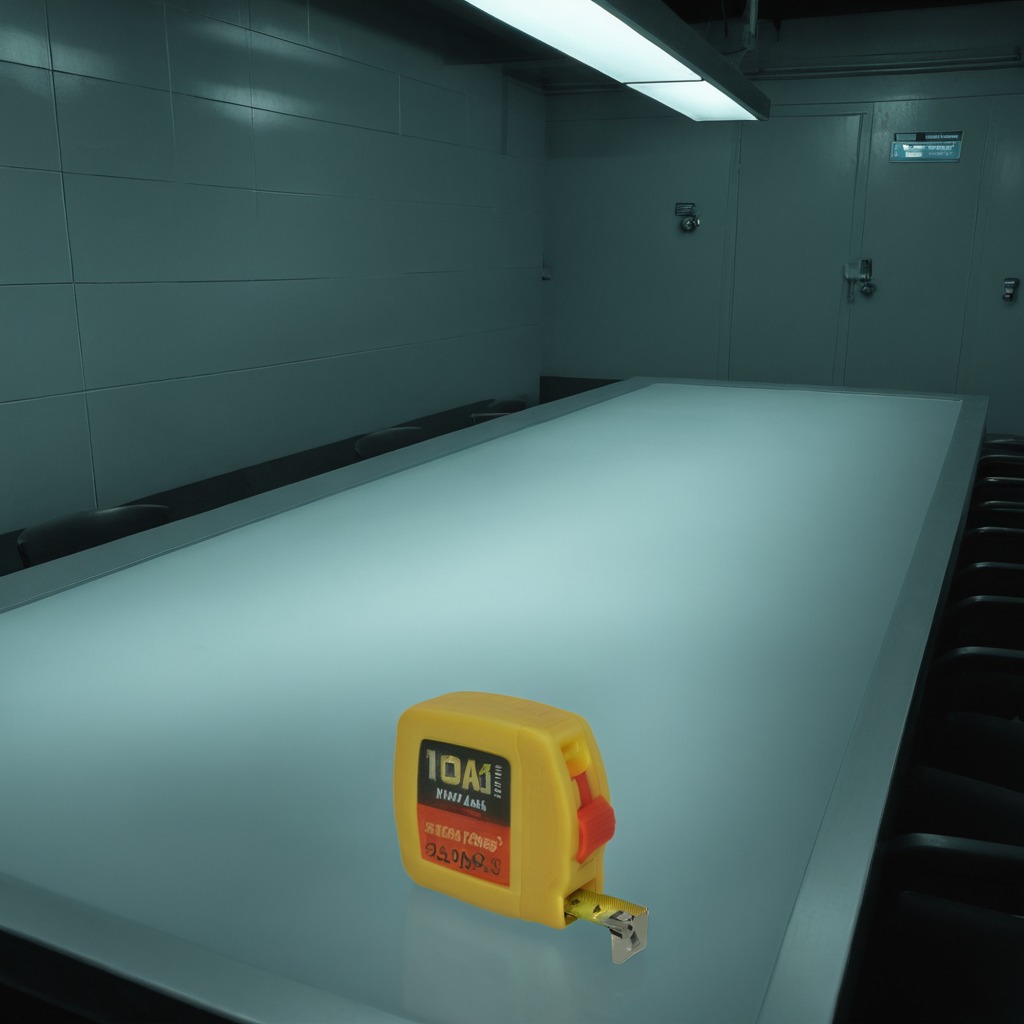
A measuring tape is lying on the table.